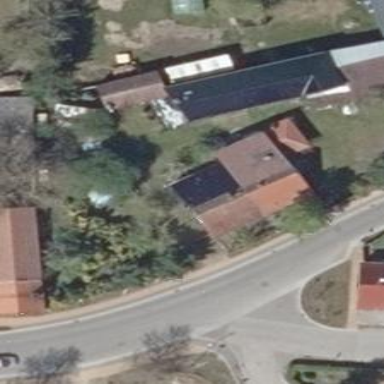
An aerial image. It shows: Detached building.